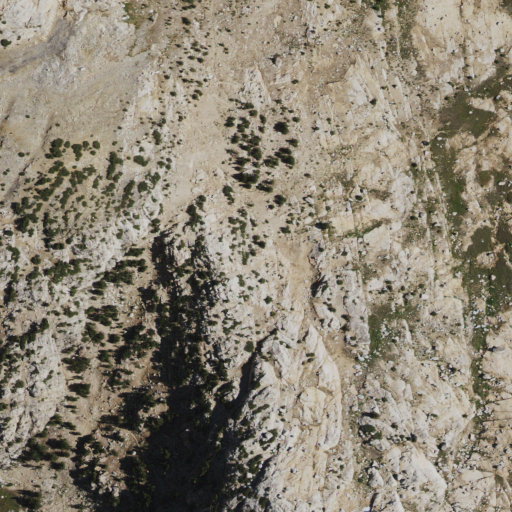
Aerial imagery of gap in California named Selden Pass containing shrub, grassland, herbaceous wetlands, and barren land